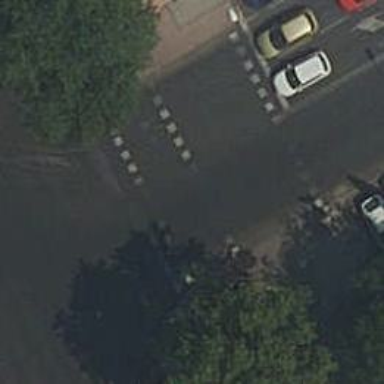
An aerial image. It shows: Crossing with traffic signals.